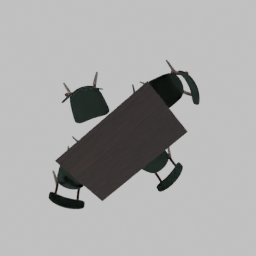
Label: furniture